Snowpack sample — Loveland Pass, Silver Plume, Colorado, USA (12/14/25, 10:50 AM MST)
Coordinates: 39.664, -105.882
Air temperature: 36 °F
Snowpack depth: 67 cm
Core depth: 10 cm
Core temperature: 50 °F
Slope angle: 6°, slope face: 326°
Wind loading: low
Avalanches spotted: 0
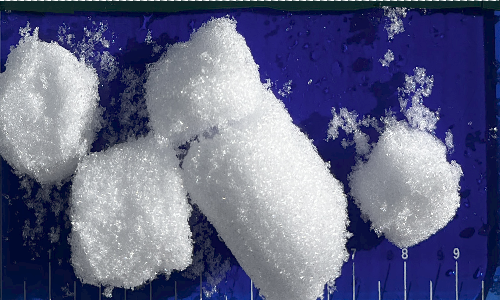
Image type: core
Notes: No avalanches spotted, very late start to the season with minimal snowpack